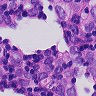
Metastatic tissue present: yes